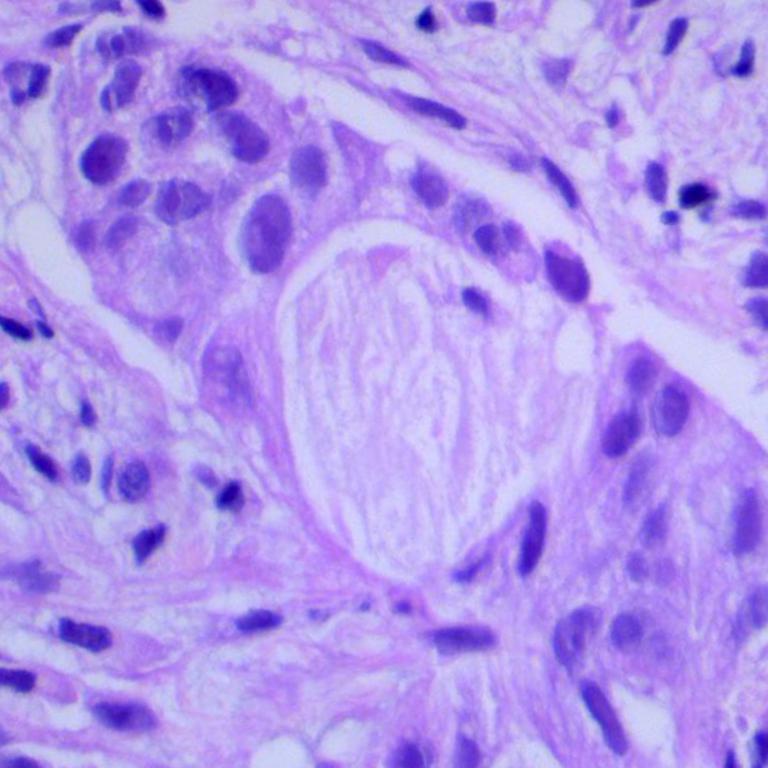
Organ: lung
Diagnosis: adenocarcinomas